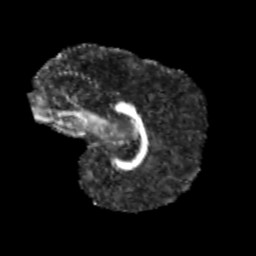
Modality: FA
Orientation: sagittal
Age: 12
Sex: female
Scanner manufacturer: siemens
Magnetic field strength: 3 T
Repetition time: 3.8 s
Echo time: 0.07 s